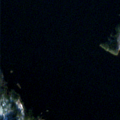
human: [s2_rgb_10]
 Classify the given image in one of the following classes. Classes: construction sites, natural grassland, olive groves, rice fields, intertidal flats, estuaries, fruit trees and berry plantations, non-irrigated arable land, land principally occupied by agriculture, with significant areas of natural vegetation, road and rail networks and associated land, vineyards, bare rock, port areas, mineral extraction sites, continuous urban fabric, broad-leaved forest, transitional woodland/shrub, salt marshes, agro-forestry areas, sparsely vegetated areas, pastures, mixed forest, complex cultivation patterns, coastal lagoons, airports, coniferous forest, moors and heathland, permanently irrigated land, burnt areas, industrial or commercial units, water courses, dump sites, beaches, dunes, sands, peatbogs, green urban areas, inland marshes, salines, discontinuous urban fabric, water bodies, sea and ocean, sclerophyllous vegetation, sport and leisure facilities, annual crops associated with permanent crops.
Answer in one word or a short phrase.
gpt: mixed forest, water bodies